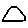
Label: triangle